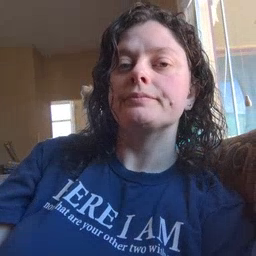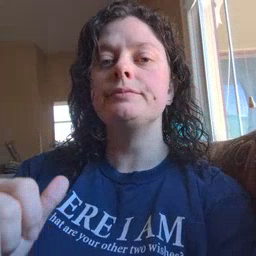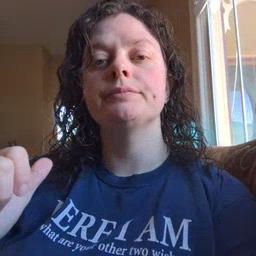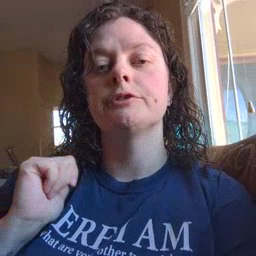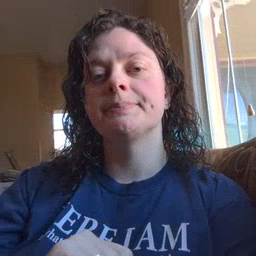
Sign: jacket